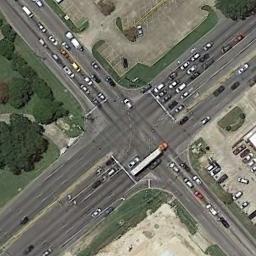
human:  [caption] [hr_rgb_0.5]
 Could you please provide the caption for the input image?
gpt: There are many cars at the intersection .

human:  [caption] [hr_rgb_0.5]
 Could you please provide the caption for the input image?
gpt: There are many moving and waiting vehicles on the road at the intersection, And many cars are parked in the open space beside the intersection .

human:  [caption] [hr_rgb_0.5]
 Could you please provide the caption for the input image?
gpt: An intersection with dense traffic located in an open area .

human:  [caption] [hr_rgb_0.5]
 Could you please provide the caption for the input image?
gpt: There are some green lawns and trees beside the intersection .

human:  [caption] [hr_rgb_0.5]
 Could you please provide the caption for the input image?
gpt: There are cars at the intersection in all directions .